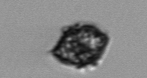
Label: Kryptoperidinium_triquetrum